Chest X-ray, AP view. Patient: 69 years old, sex M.
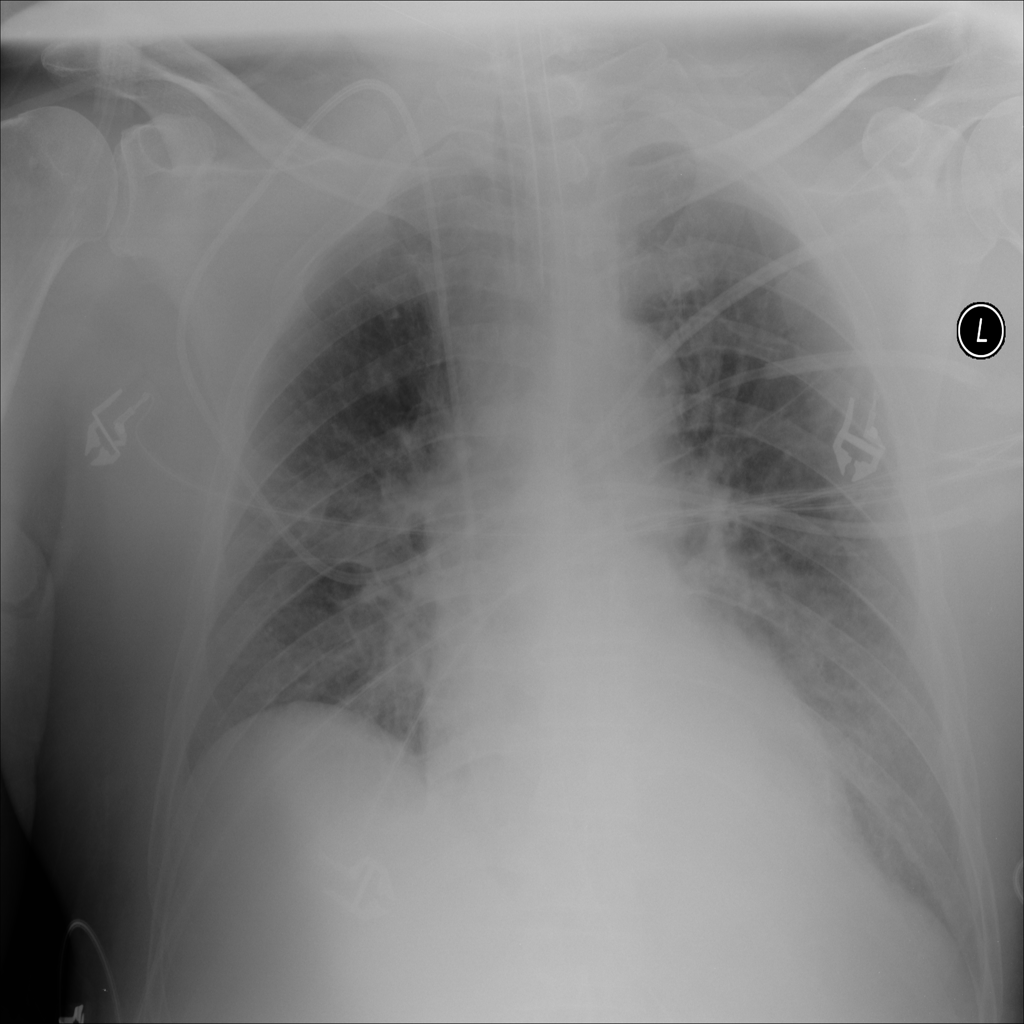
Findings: Edema, Effusion, Infiltration